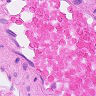
Metastatic tissue present: no